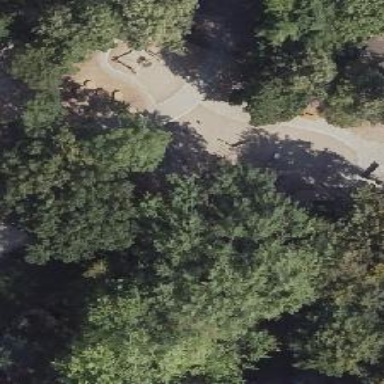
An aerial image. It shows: Playground featuring balance rope.